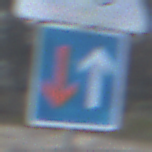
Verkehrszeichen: VorrangVorGegenverkehr
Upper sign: RadverkehrLinks
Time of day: SunriseSunset
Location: Outdoor (Suburban)
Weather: PartlyCloudy
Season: Winter
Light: Natural